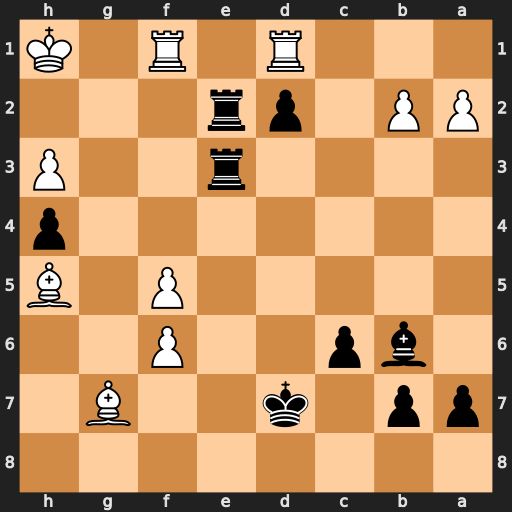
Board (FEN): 8/pp1k2B1/1bp2P2/5P1B/7p/4r2P/PP1pr3/3R1R1K
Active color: b
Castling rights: -
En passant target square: -
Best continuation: Rxh3#